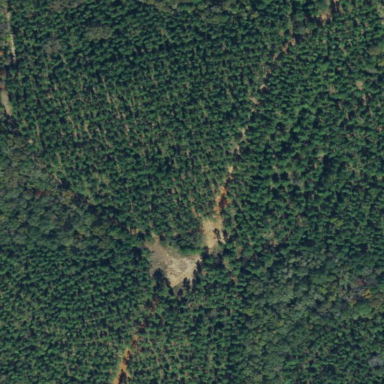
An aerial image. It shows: Evergreen forest with needle-leaved trees.